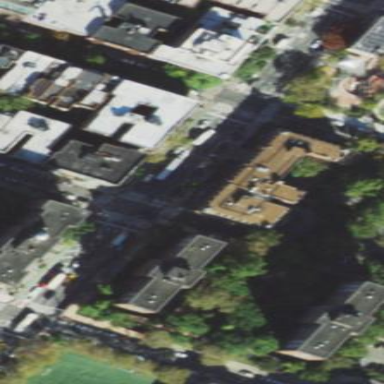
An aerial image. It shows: Old school building with gabled roof. This historic building now serves as hostel for tourists.